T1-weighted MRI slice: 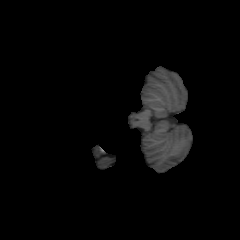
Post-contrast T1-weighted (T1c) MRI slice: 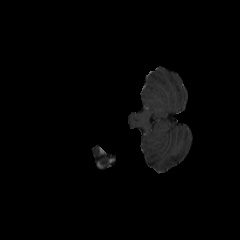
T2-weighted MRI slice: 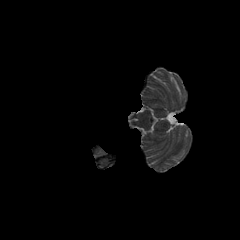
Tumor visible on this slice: no